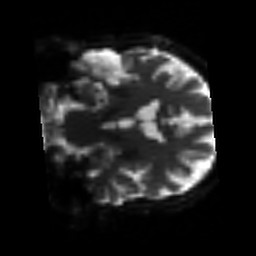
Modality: sbref
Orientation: coronal
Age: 63
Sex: male
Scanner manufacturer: siemens
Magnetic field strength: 3 T
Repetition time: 3.2 s
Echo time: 0.081 s